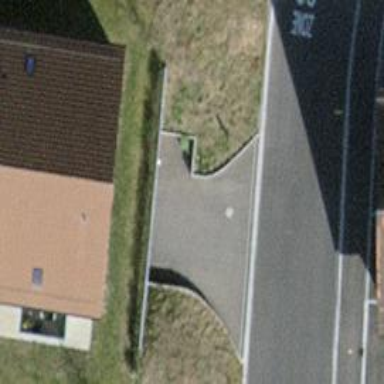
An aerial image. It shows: Parking entrance.